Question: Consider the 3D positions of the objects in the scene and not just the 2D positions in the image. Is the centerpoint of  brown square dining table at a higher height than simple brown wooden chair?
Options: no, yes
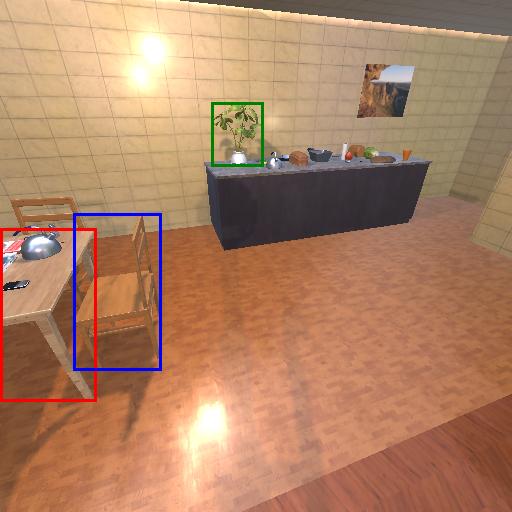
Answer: no